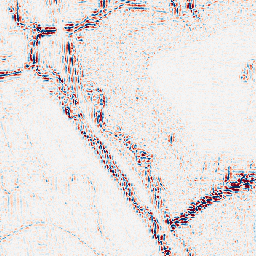
Category: wavelet
Decomposition family: wavelet_reverse_biorthogonal
Decomposition parameters: wavelet: rbio2.4
level: 2
Upsampling method: sinc_hamming
Upsampling parameters: scale: 4
kernel_size: 16
Upsampling scale: 4